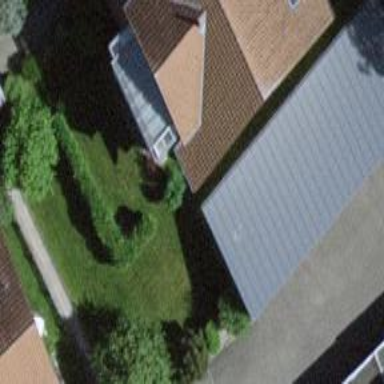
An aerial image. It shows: View of roof of building.